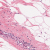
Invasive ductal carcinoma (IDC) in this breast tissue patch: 0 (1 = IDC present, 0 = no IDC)